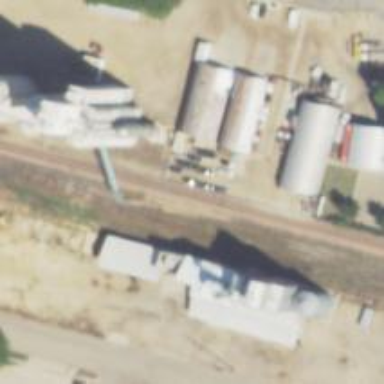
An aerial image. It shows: Railway siding with rails.